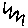
Label: zigzag